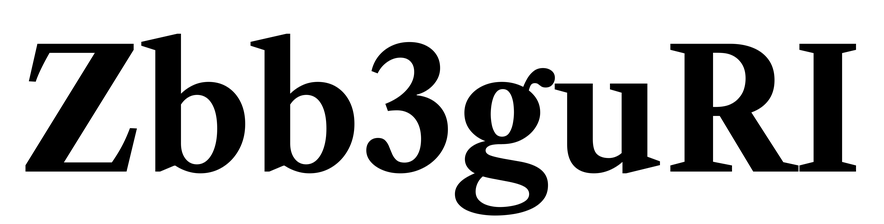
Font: LibreCaslonText_Bold